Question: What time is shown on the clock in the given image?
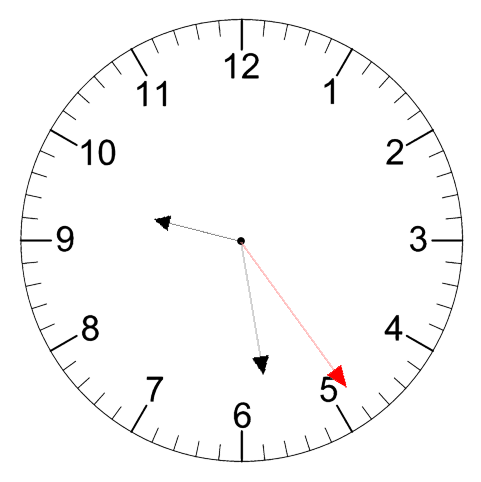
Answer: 09:28:24